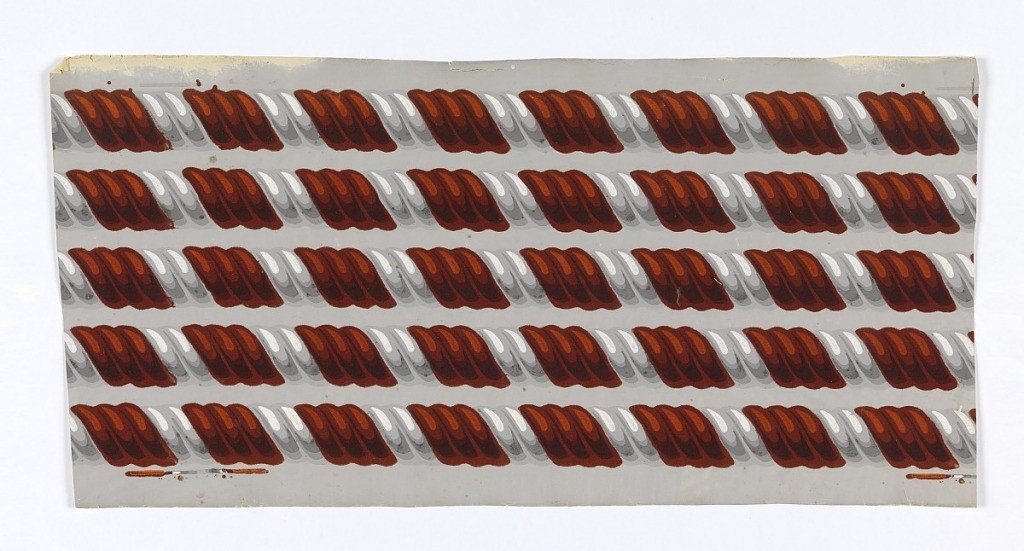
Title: Border
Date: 1835–55
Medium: Block-printed and flocked on machine-made paper
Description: Rope twist or cable molding design. Design consists of three twists of rust-colored flock with two twists of gray. The rust-color flock is overprinted with two colors. Printed in rust flock, orange, dark orange, shades of gray and white on a light gray ground. Printed five across.

H# 531A